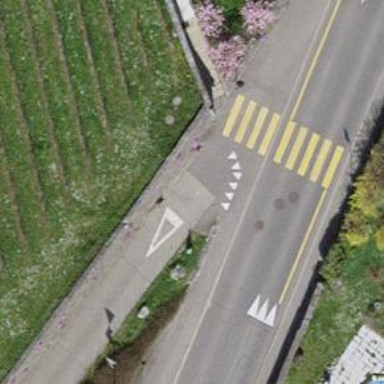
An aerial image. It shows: Zebra crossing on the road.